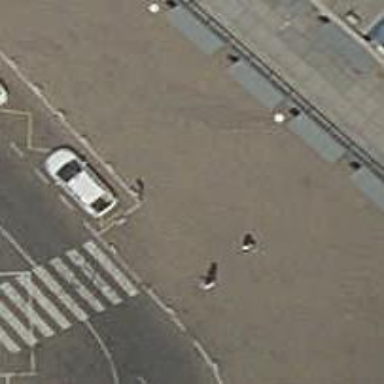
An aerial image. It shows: Bollard barrier.